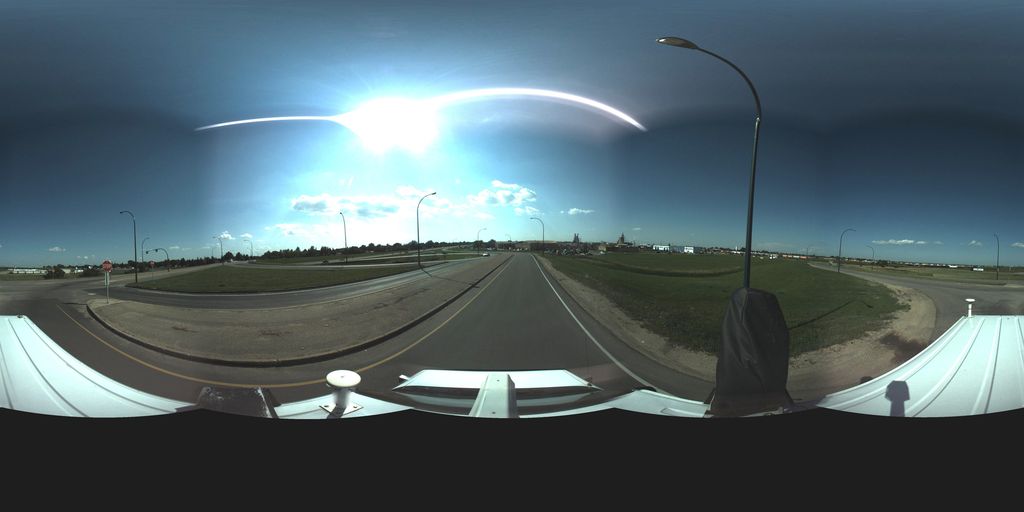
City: saskatoon